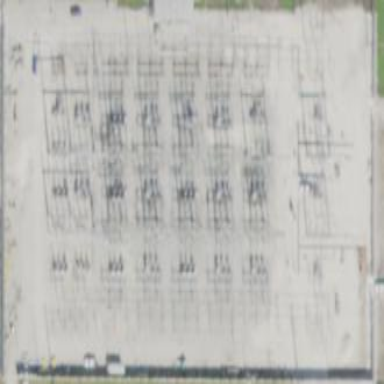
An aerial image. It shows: Power substation with transmission level designation. It is enclosed by fence.